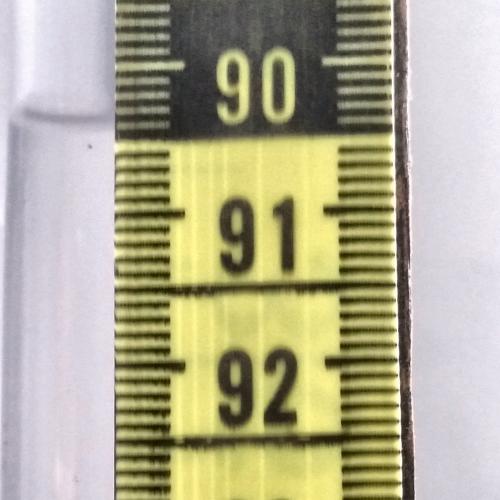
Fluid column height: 90.4 cm